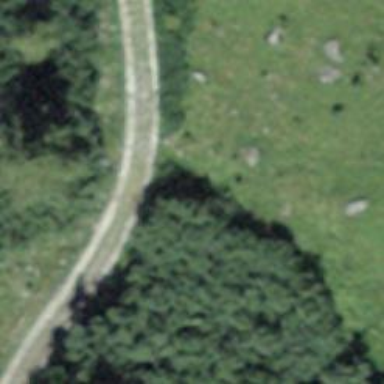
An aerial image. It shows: Track with grade 4 track type.